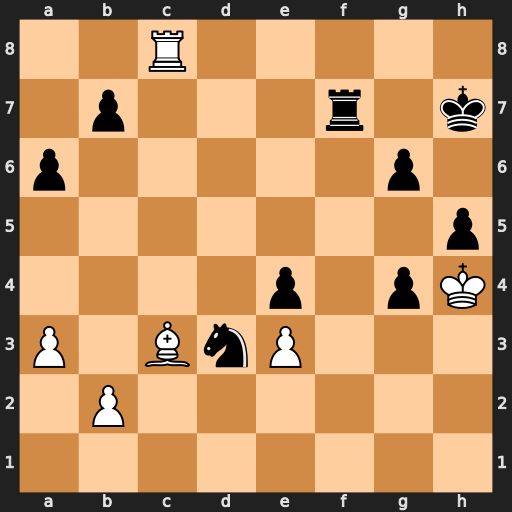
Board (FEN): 2R5/1p3r1k/p5p1/7p/4p1pK/P1BnP3/1P6/8
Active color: w
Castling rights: -
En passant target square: -
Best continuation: Rh8#